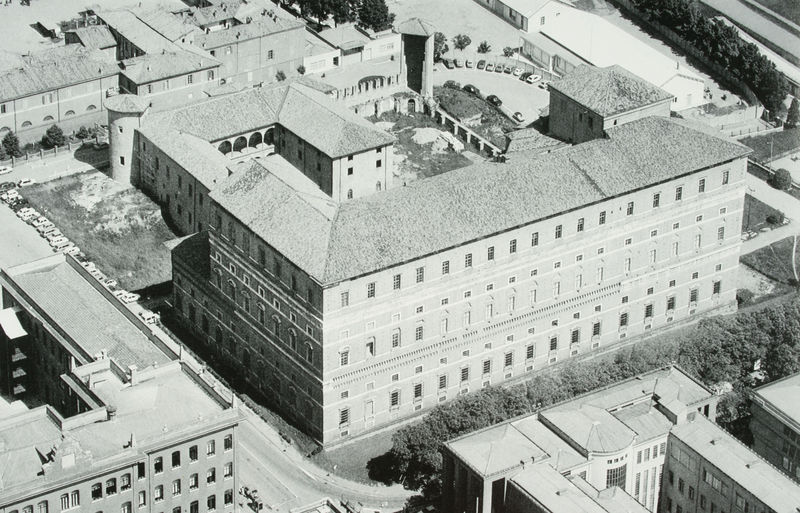
Titel: Palazzo Farnese in Piacenza, Gesamtansicht
Künstler: Francesco Paciotti
Standort: Piacenza
Institution: Palazzo Farnese
Schlagwörter: baum, schatten, weiß, bäume, stadt, fenster, grau, licht, schwarz, straße, anlage, dach, gebäude, haus, schloss, weg, architektur, häuser, gebüsch, gitter, kirche, sonne, wege, turm, ansicht, bogen, fassade, dächer, hof, platz, vogelperspektive, luft, aufsicht, foto, fotografie, luftaufnahme, oben, photographie, straßen, innenhof, dreistöckig, kloster, türme, palast, palazzo, draufsicht, festung, schwarzweiß, arkaden, photo, gefängnis, etagen, aufnahme, bau, autos, höfe, kreuzgang, etage, parkplatz, luftbild, kastell, eckturm, überblick, castell, gebaäude, ffenster, mehretagig, parklatz